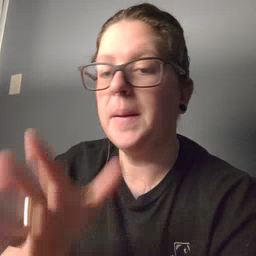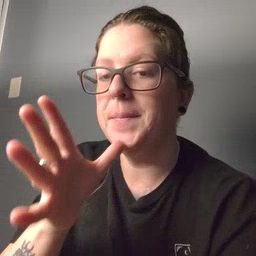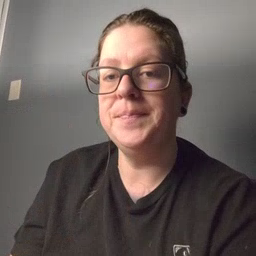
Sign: mom